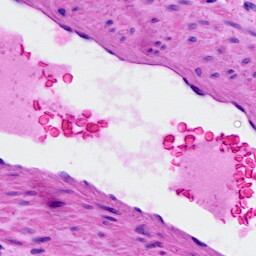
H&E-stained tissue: Ovarian